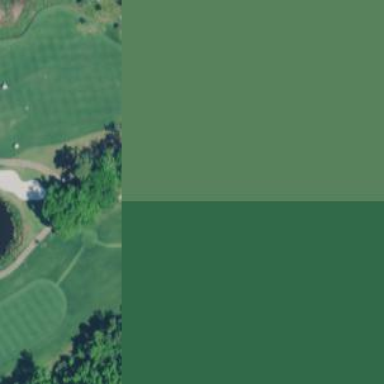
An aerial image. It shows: Golf tee.